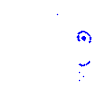
Particle: kaon